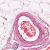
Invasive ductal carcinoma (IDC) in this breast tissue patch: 0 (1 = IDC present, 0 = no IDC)